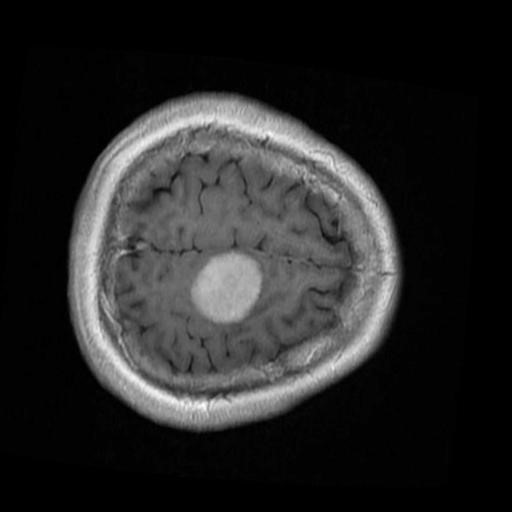
Label: brain_menin